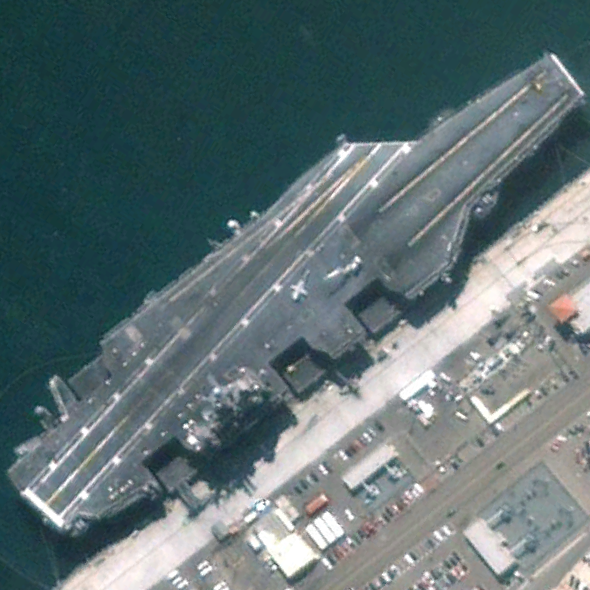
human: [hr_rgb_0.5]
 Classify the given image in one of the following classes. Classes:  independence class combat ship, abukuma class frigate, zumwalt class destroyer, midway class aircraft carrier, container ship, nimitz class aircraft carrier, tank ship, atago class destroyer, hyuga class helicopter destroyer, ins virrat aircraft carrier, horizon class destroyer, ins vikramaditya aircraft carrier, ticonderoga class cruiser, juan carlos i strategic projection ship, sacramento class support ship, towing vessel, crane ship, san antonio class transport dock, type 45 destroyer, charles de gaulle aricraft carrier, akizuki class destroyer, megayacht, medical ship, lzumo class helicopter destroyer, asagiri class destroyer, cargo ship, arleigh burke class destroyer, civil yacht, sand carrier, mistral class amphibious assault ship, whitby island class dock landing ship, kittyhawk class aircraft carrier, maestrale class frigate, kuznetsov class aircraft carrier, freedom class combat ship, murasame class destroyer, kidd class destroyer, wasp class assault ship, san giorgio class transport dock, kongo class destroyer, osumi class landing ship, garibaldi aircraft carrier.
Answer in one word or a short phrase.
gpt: Nimitz class aircraft carrier